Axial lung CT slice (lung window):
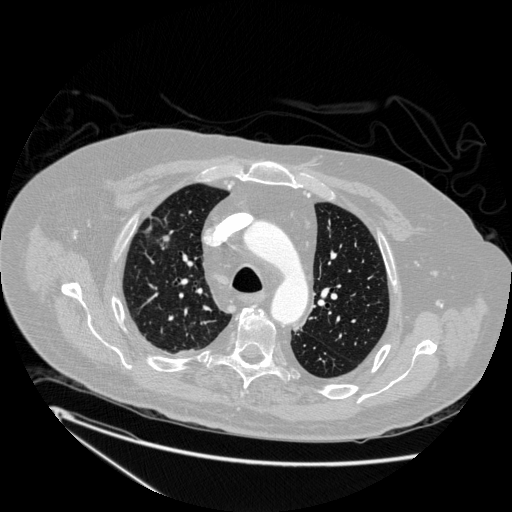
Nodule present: yes
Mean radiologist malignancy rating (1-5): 3